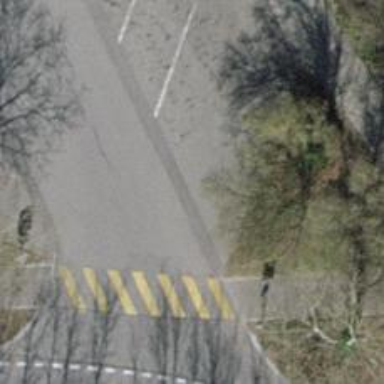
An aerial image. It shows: Bollard barrier.